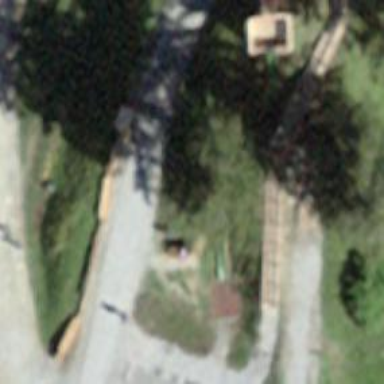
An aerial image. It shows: Playground with slide.